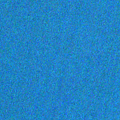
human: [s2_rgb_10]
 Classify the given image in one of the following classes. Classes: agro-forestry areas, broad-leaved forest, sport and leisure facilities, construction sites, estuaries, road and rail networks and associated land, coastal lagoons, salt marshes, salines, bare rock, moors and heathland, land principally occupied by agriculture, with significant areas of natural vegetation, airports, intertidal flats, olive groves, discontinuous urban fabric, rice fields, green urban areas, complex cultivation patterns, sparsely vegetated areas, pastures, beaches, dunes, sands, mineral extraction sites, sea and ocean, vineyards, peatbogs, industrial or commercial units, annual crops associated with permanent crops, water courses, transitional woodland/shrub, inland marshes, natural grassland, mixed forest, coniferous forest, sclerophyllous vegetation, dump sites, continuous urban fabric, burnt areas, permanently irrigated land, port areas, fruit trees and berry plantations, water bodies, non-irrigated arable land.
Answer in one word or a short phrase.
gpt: sea and ocean